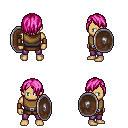
a pixel art fantasy rpg character, male body template, human, tanned skin, leather chest armor, magenta pants, pink bangs hairstyle, leather bracers, shield, four views (front, back, left, right), 2x2 character sprite sheet, small pixel art, hard edges, no anti-aliasing